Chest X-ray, AP view. Patient: 28 years old, sex F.
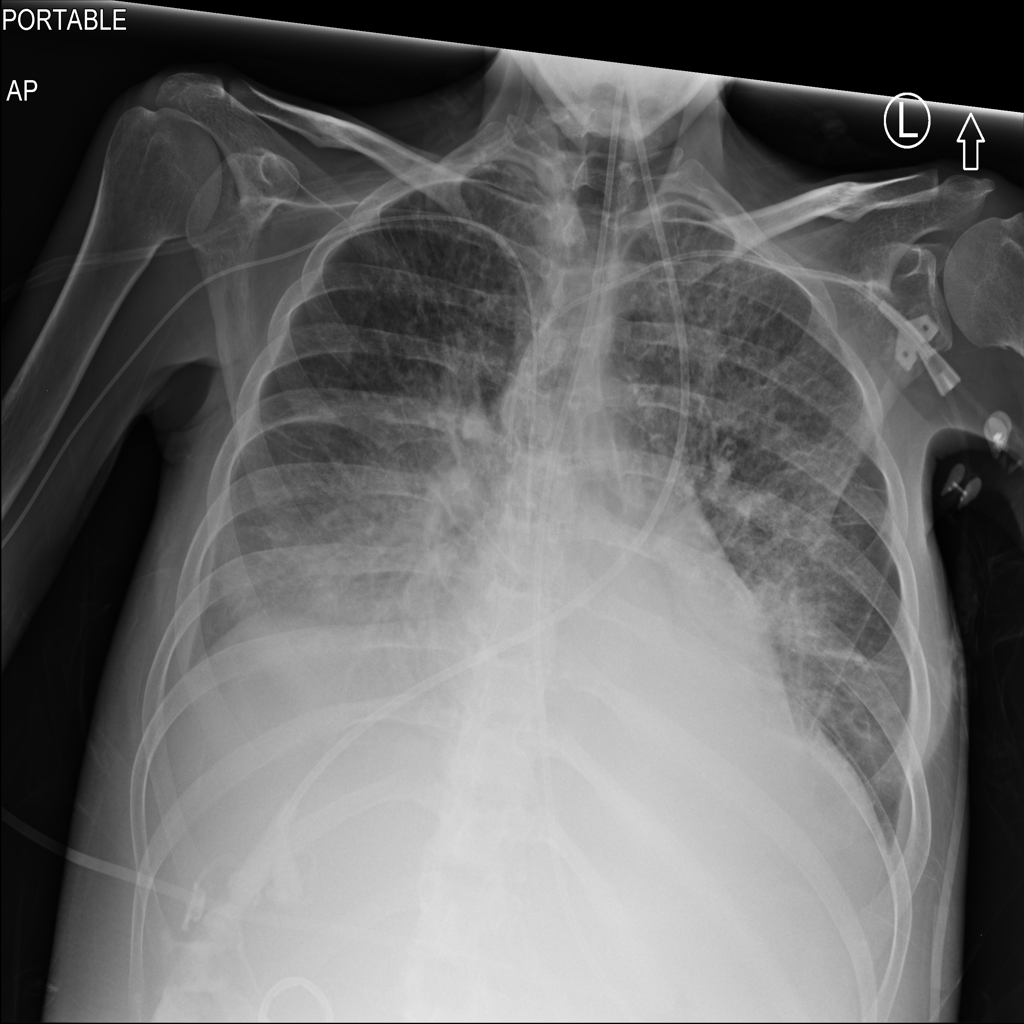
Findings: Edema, Effusion